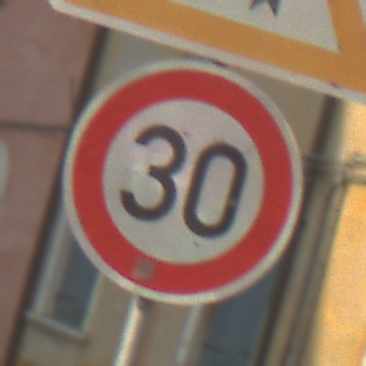
Verkehrszeichen: Geschwindigkeit30
Zusatzzeichen oben: KurveLinks
Umgebung: Outdoor, Urban
Tageszeit: MorningAfternoon
Wetter: Clear
Licht: Natural
Jahreszeit: NotSpecified
Kontrast: HighContrast